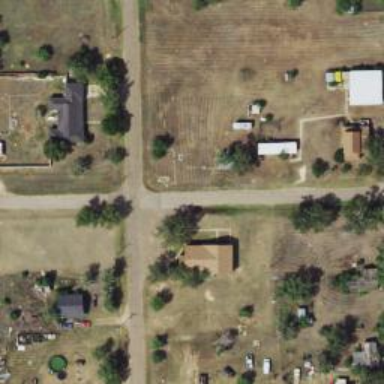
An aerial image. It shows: Residential road.